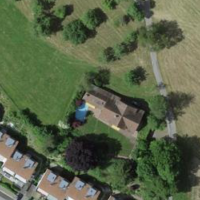
EUNIS habitat code: 55
Species observed at this site:
Galinsoga parviflora